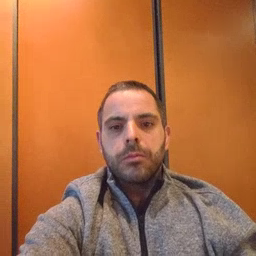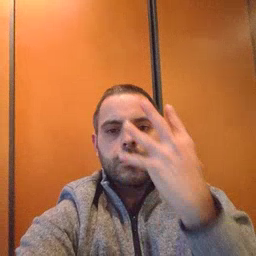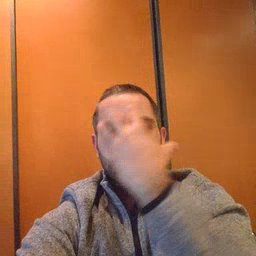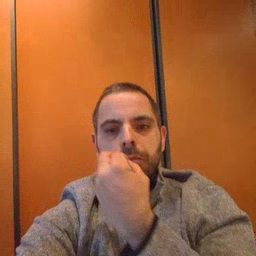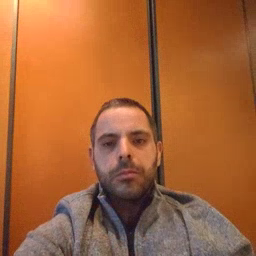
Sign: pretty